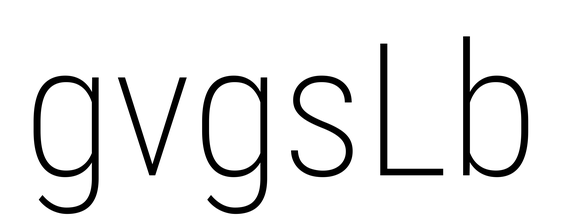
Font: Roboto_Condensed_ExtraLight